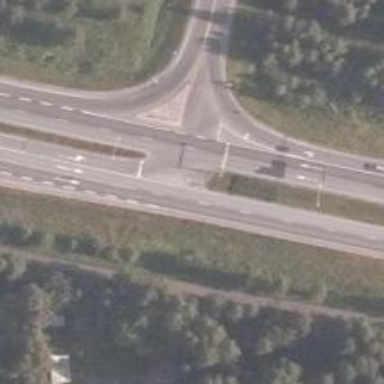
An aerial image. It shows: Trunk link highway with asphalt surface.